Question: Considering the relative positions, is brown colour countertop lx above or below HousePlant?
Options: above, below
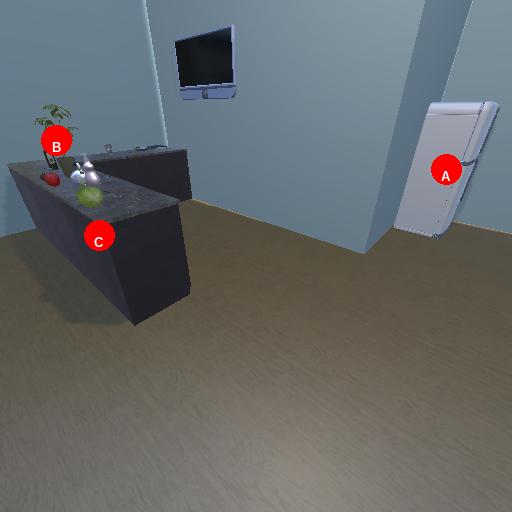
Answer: above